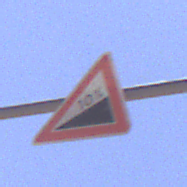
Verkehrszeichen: Steigung10
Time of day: Midday
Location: Outdoor (RoadRail)
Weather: Clear
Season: NotSpecified
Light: Natural